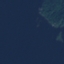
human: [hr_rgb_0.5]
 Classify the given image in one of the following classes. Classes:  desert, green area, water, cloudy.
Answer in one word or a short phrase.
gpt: water